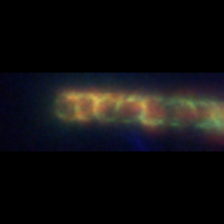
Taxon: Lauderia_Hemiaulus
Group: Diatoms